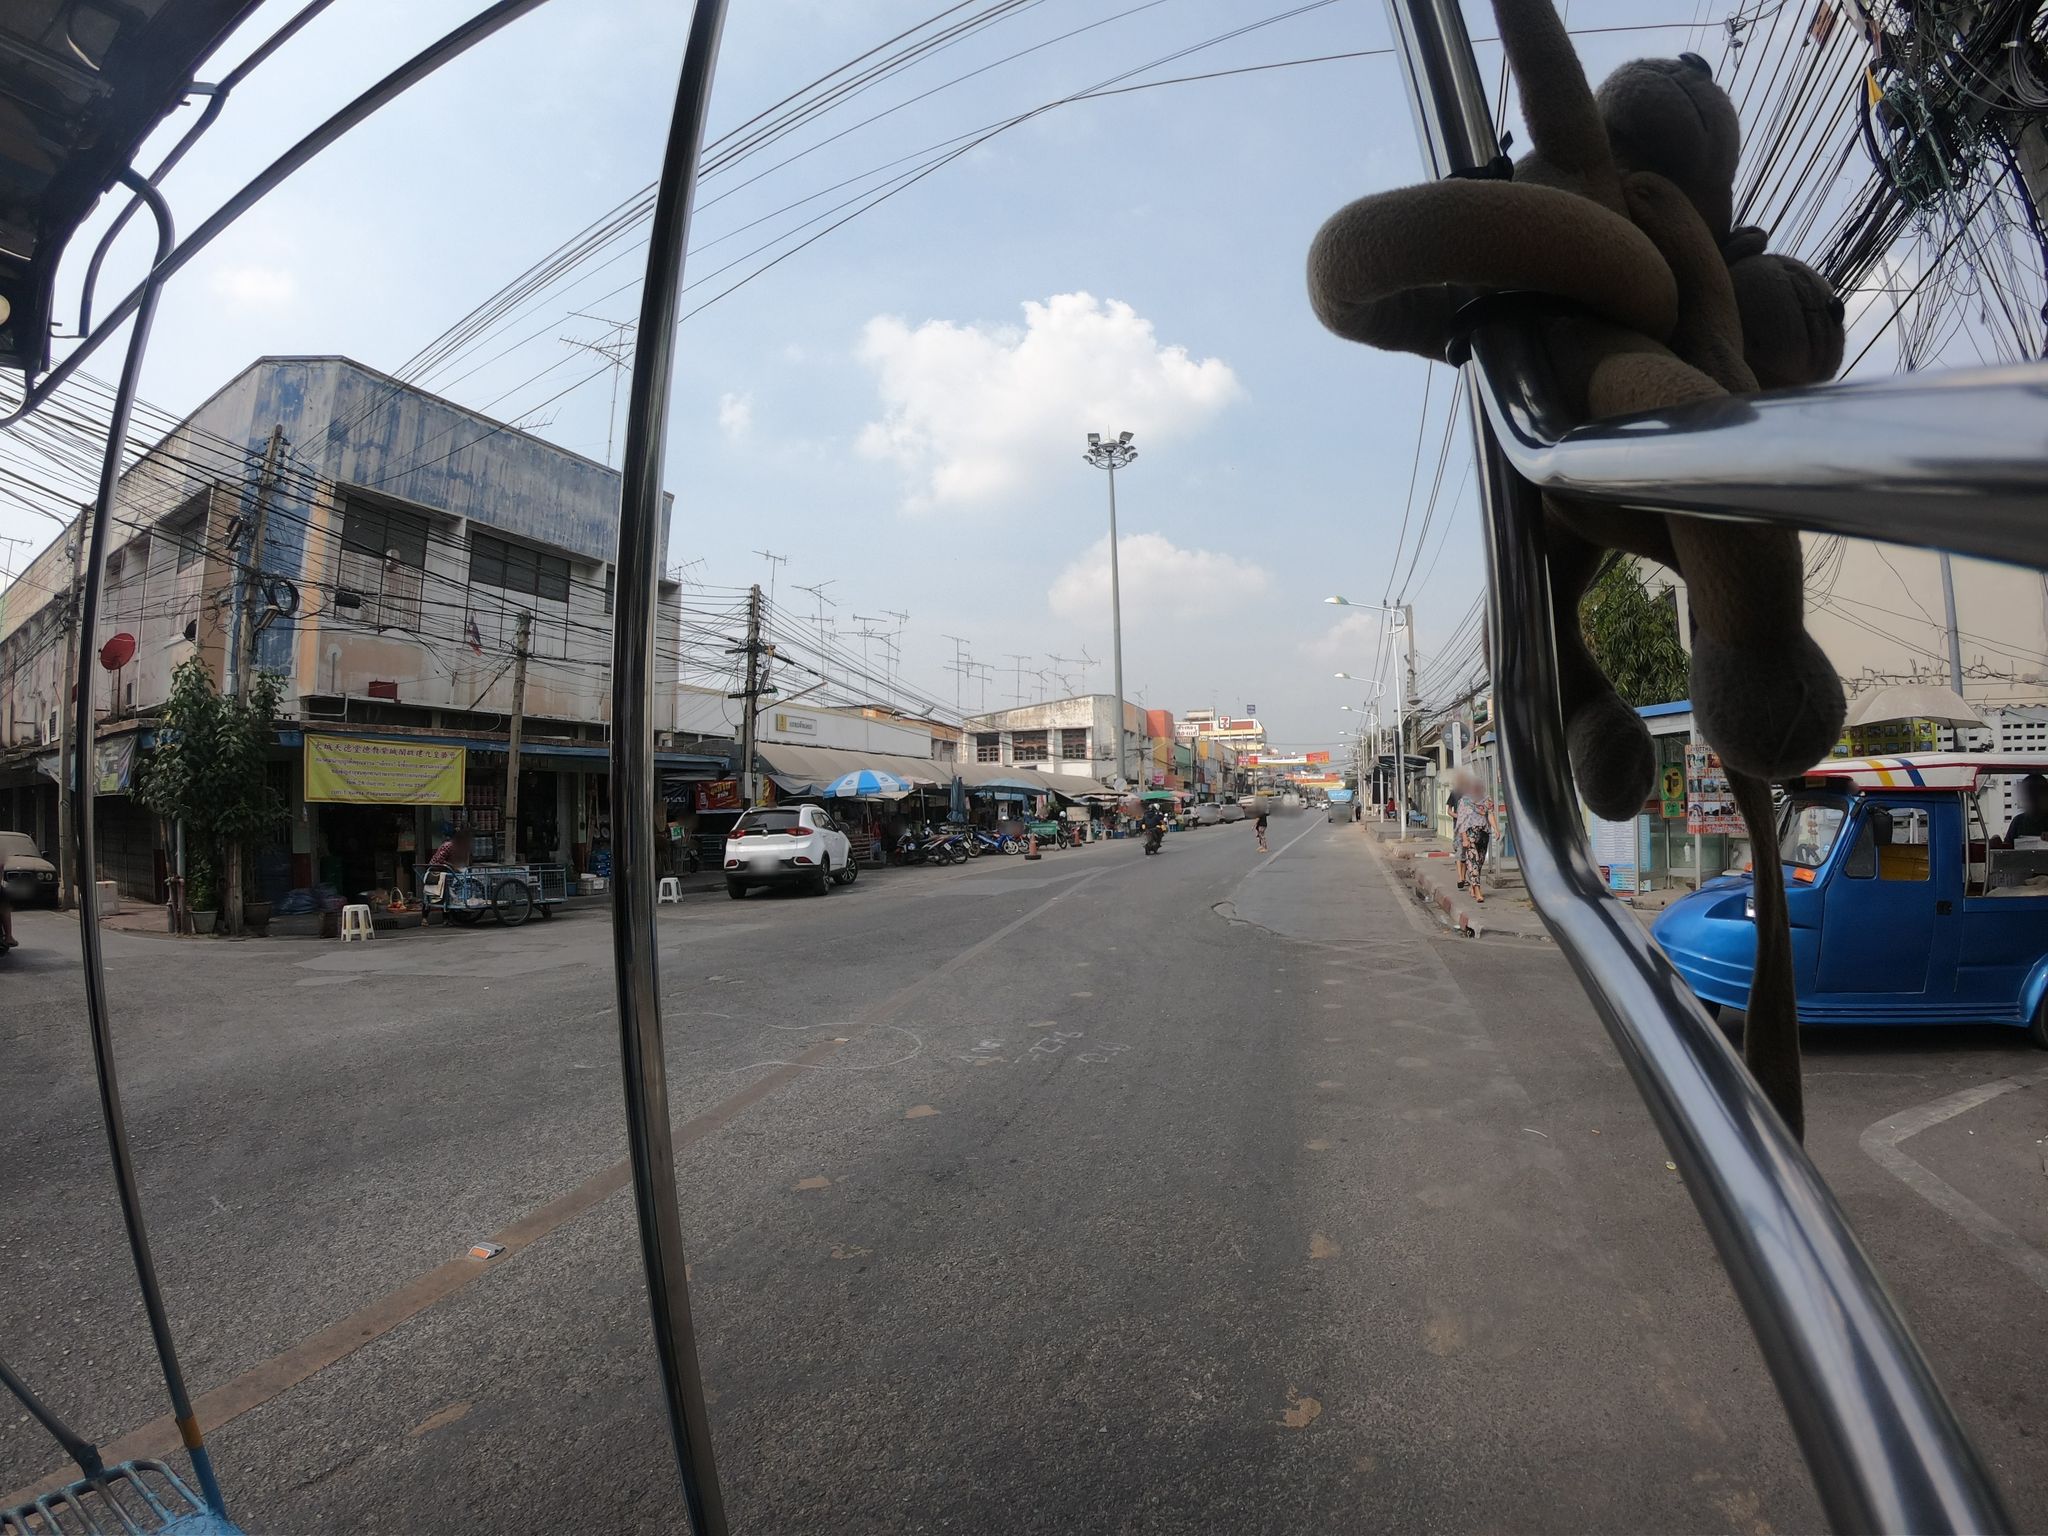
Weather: clear
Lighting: day
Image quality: good
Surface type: walking surface
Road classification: steps, path, residential
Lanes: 1
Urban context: semi-dense urban cluster
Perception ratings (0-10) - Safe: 3.75, Lively: 7.38, Beautiful: 2.81, Boring: 5.34, Depressing: 4.72, Wealthy: 1.71